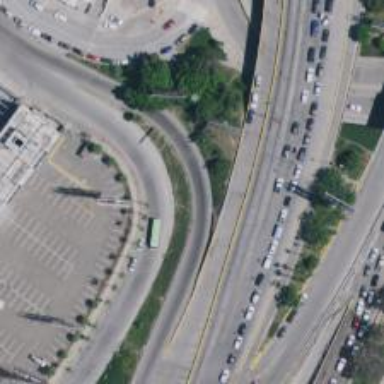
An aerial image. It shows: Asphalt road at the secondary link level.